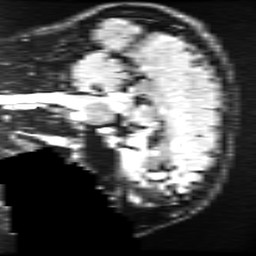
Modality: FLAIR
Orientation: sagittal
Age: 29
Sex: male
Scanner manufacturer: ge
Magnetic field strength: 3 T
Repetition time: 11 s
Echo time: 0.1497 s